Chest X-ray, PA view. Patient: 49 years old, sex F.
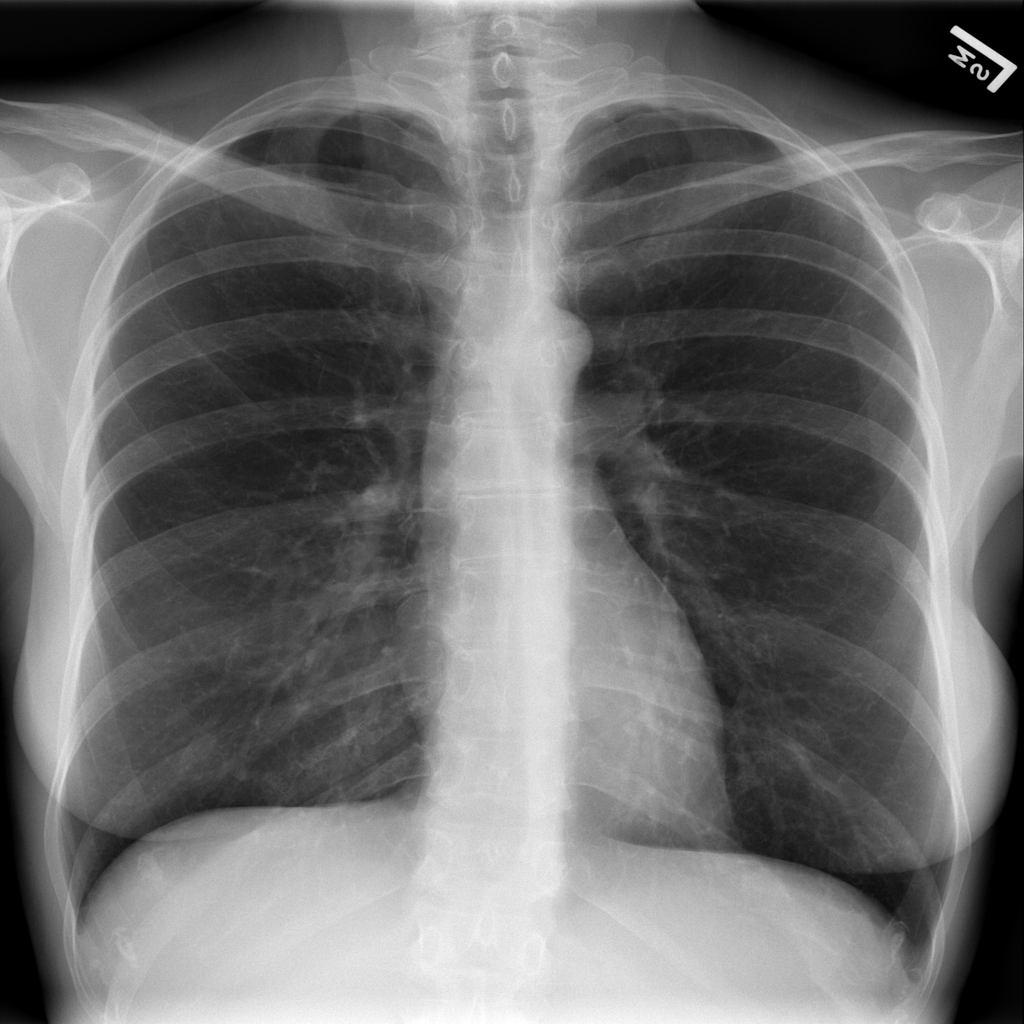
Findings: No Finding